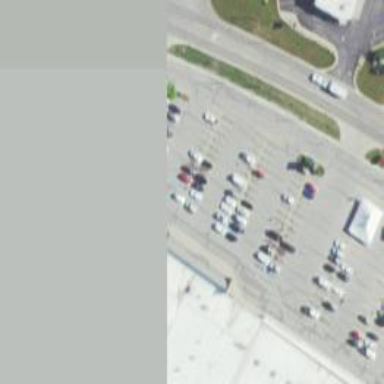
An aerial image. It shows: Parking space is available.